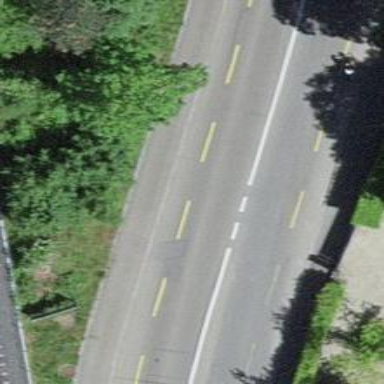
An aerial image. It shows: Secondary road with asphalt surface and designated cycle lane.